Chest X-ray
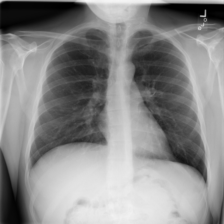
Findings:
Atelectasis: negative
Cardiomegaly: negative
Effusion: negative
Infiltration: negative
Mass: negative
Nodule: negative
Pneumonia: negative
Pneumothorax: negative
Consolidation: negative
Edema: negative
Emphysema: negative
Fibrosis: negative
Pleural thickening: negative
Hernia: negative